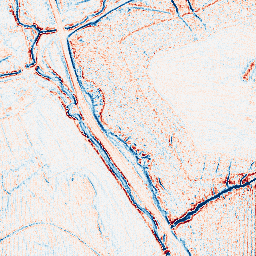
Category: edge_preserving
Decomposition family: anisotropic_diffusion
Decomposition parameters: iterations: 5
kappa: 30
gamma: 0.15
Upsampling method: fft_zeropad
Upsampling parameters: scale: 2
Upsampling scale: 2